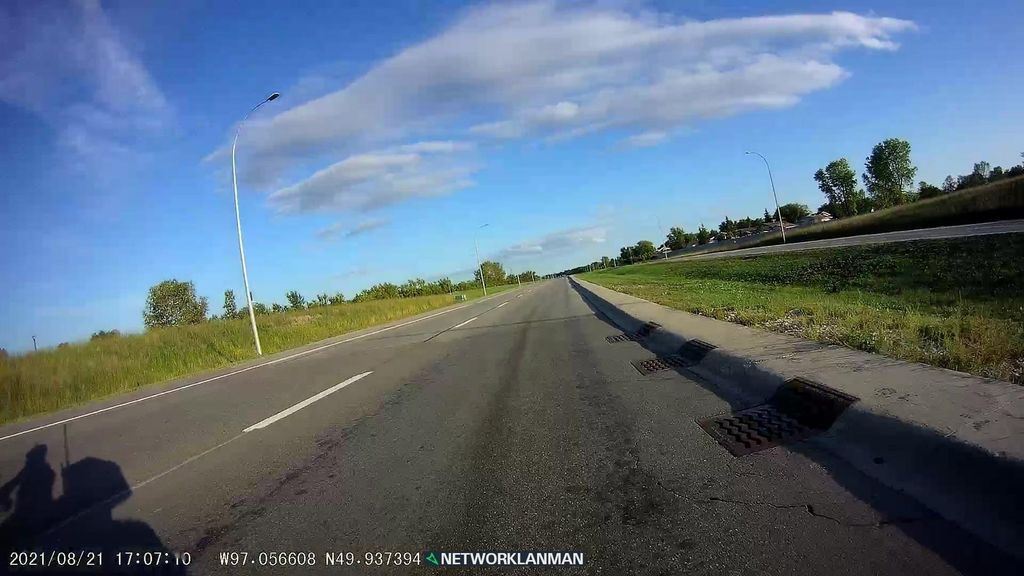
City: winnipeg